Aerial crown-view tile of a tropical tree (Barro Colorado Island, Panama), acquired 20240716:
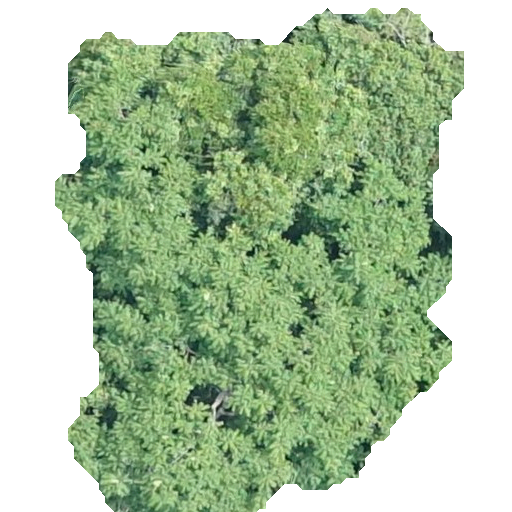
Species: Spondias radlkoferi
GBIF accepted scientific name: Spondias radlkoferi
Crown area: 255.811 m²